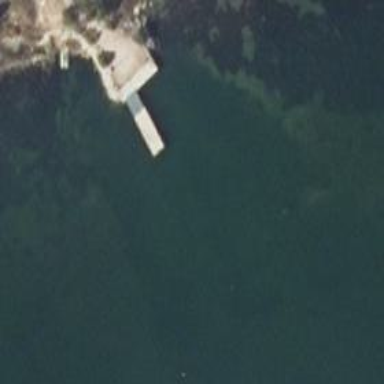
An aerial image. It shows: Man-made pier.